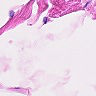
Metastatic tissue present: no